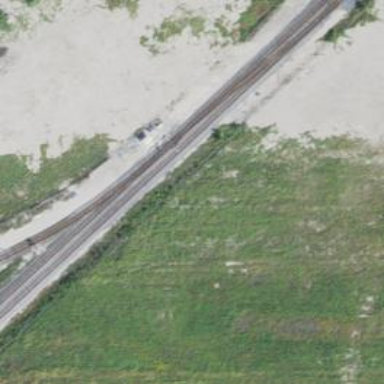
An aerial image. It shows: Junction on the railway.